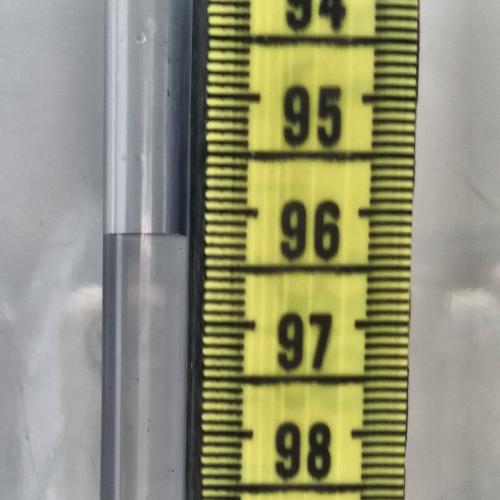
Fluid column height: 96.2 cm